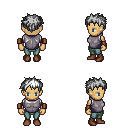
a pixel art fantasy rpg character, female body template, human, tanned skin, steel chest armor, teal pants, white bedhead hairstyle, leather bracers, brown shoes, four views (front, back, left, right), 2x2 character sprite sheet, small pixel art, hard edges, no anti-aliasing